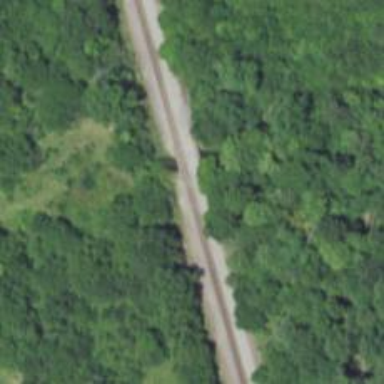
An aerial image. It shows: Bridge over railway line.